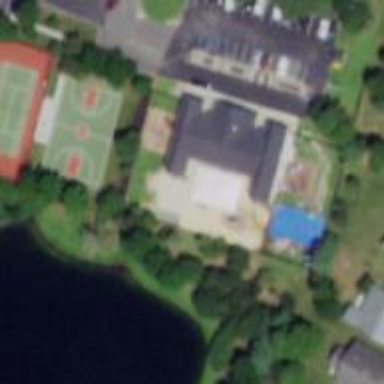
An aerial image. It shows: School.